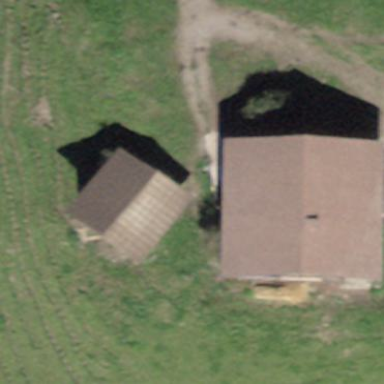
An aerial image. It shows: Rural barn.